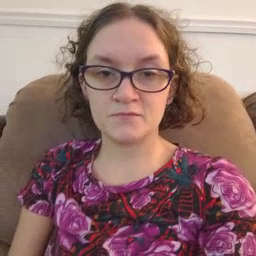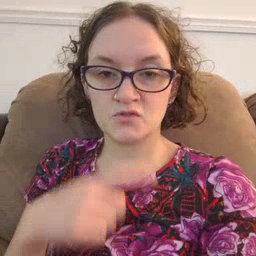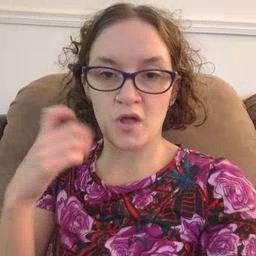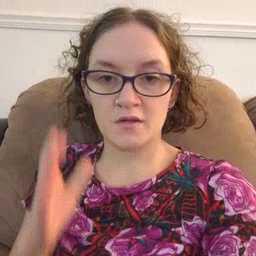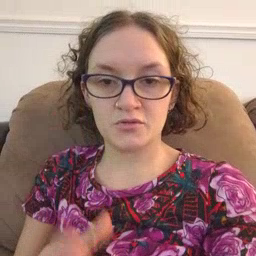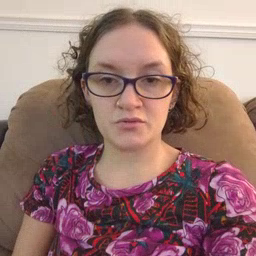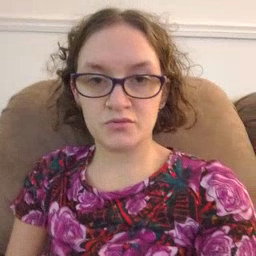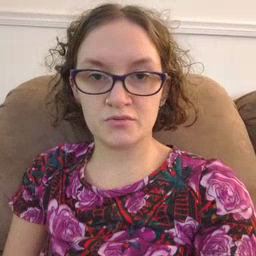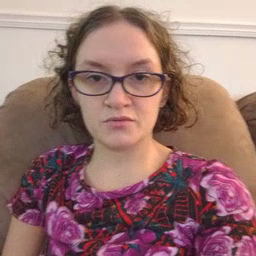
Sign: dryer